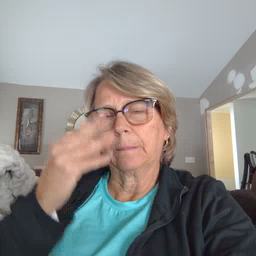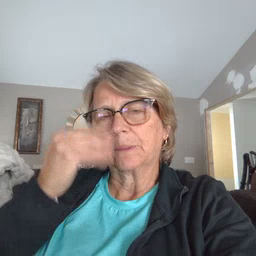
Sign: sleepy